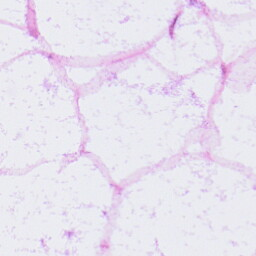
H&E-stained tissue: LymphNode